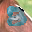
Label: 8